Question: For a particular website in my Google Analytics account, two properties are registered for the same website. Don't know who set it up like this first, but for now the first one has data from, say, 2010 to 2012, and the second has 2013 onward. I want to access the second property. Here's what the reporting page looks like (names smudged out):

By following the official tutorial for PHP, I'm able to access the first account and display its total sessions. But I'm not able to access the second account. I thought I'd change the following function:
'''
function getFirstprofileId(&$analytics) {
$index = 0;
$accounts = $analytics->management_accounts->listManagementAccounts();
echo "<pre>";
print_r($accounts);
echo "</pre>";
if (count($accounts->getItems()) > 0) {
$items = $accounts->getItems();
$firstAccountId = $items[$index]->getId();
$webproperties = $analytics->management_webproperties
->listManagementWebproperties($firstAccountId);
if (count($webproperties->getItems()) > 0) {
$items = $webproperties->getItems();
$firstWebpropertyId = $items[$index]->getId();
$profiles = $analytics->management_profiles
->listManagementProfiles($firstAccountId, $firstWebpropertyId);
if (count($profiles->getItems()) > 0) {
$items = $profiles->getItems();
return $items[$index]->getId();
} else {
throw new Exception('No views (profiles) found for this user.');
}
} else {
throw new Exception('No webproperties found for this user.');
}
} else {
throw new Exception('No accounts found for this user.');
}
}
'''
The '$index = 0;' thing you see is what I did, thinking that just by changing $index to 1 or something, I'll be able to access the next property, but it throws me an error saying 'Call to a member function getId() on a non-object' on the code '$firstAccountId = $items[$index]->getId();'
Any help will be appreciated.
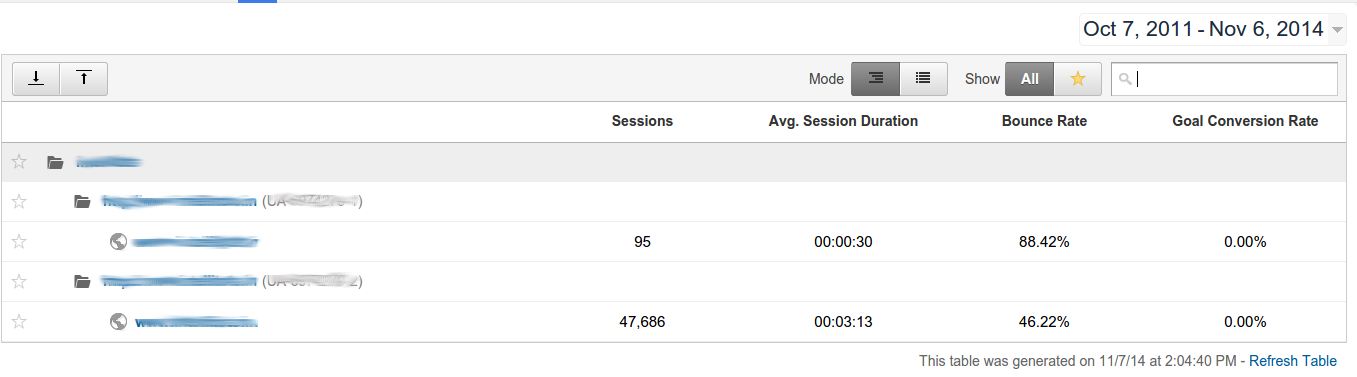
Answer: The problem you are having is probably related to the fact that you are using an old tutorial. Which uses Oauth2 and the old PHP client lib. Because you are only trying to access your own data I recommend you go with a service account.
The current php client lib can be found on github: <URL>
Below is the code from my tutorial on using a service account with php to access Google Analytics Data.
'''
session_start();
require_once 'Google/Client.php';
require_once 'Google/Service/Analytics.php';
/************************************************
The following 3 values an befound in the setting
for the application you created on Google
Developers console. Developers console.
The Key file should be placed in a location
that is not accessable from the web. outside of
web root. web root.
In order to access your GA account you must
Add the Email address as a user at the
ACCOUNT Level in the GA admin.
************************************************/
$client_id = '1046123799103-nk421gjc2v8mlr2qnmmqaak04ntb1dbp.apps.googleusercontent.com';
$Email_address = '1046123799103-nk421gjc2v8mlr2qnmmqaak04ntb1dbp@developer.gserviceaccount.com';
$key_file_location = '629751513db09cd21a941399389f33e5abd633c9-privatekey.p12';
$client = new Google_Client();
$client->setApplicationName("Client_Library_Examples");
$key = file_get_contents($key_file_location);
// seproate additional scopes with a comma
$scopes ="https://www.googleapis.com/auth/analytics.readonly";
$cred = new Google_Auth_AssertionCredentials(
$Email_address,
array($scopes),
$key
);
$client->setAssertionCredentials($cred);
if($client->getAuth()->isAccessTokenExpired()) {
$client->getAuth()->refreshTokenWithAssertion($cred);
}
$service = new Google_Service_Analytics($client);
$accounts = $service->management_accountSummaries->listManagementAccountSummaries();
//calulating start date
$date = new DateTime(date("Y-m-d"));
$date->sub(new DateInterval('P10D'));
//Adding Dimensions
$params = array('dimensions' => 'ga:userType');
// requesting the data
$data = $service->data_ga->get("ga:78110423", $date->format('Y-m-d'), date("Y-m-d"), "ga:users,ga:sessions", $params );
?><html>
<?php echo $date->format('Y-m-d') . " - ".date("Y-m-d"). "
";?>
<table>
<tr>
<?php
//Printing column headers
foreach($data->getColumnHeaders() as $header){
print "<td>".$header['name']."</td>";
}
?>
</tr>
<?php
//printing each row.
foreach ($data->getRows() as $row) {
print "<tr><td>".$row[0]."</td><td>".$row[1]."</td><td>".$row[2]."</td></tr>";
}
//printing the total number of rows
?>
<tr><td colspan="2">Rows Returned <?php print $data->getTotalResults();?> </td></tr>
</table>
</html>
'''
Make sure that you give the 'service account email address' access at the 'Account' level in Google Analytics.
Code ripped from the tutorial: <URL>